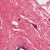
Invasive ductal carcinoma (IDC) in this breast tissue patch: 0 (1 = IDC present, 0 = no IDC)